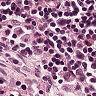
Metastatic tissue present: no